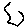
Label: hexagon